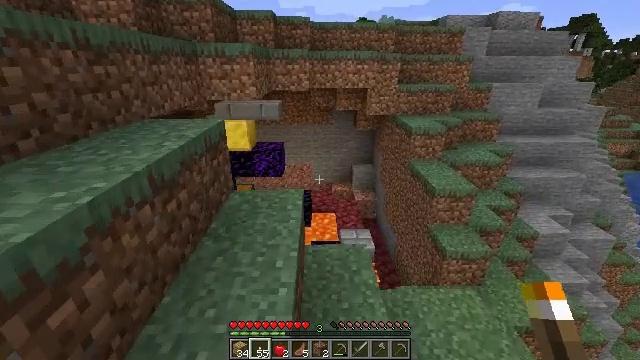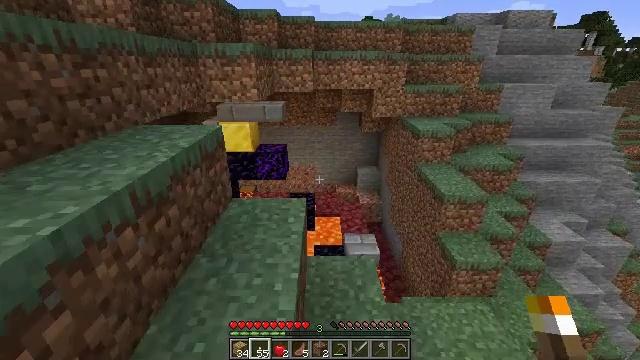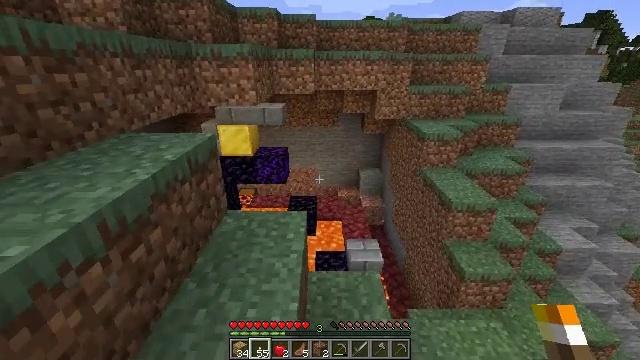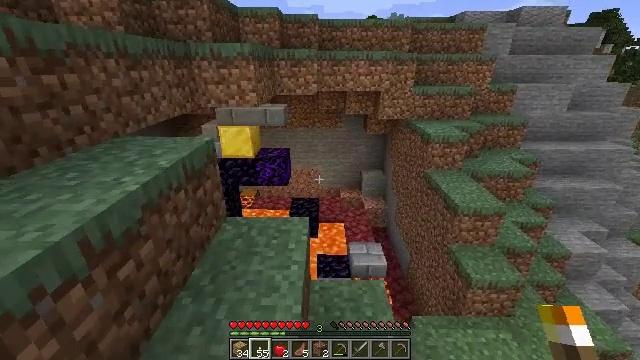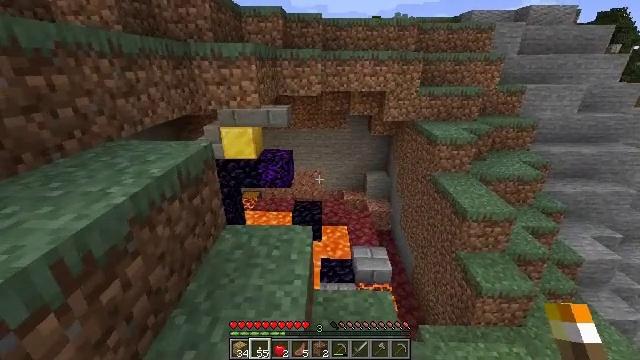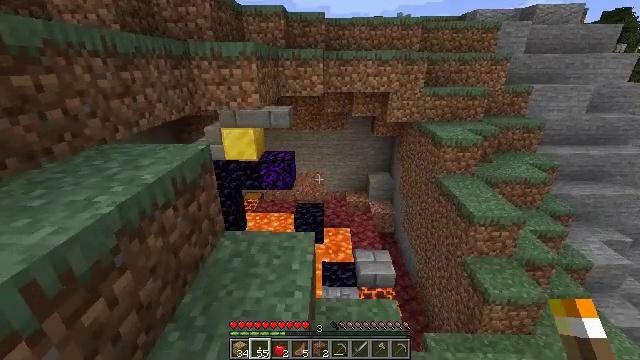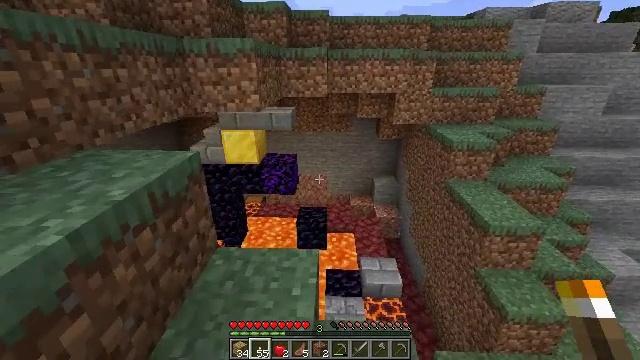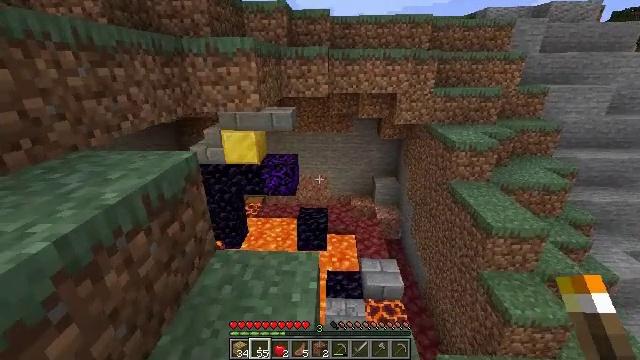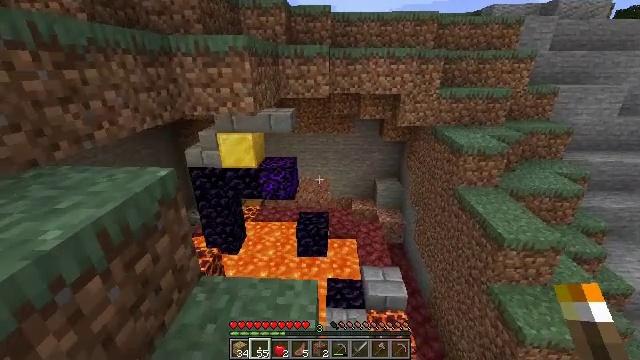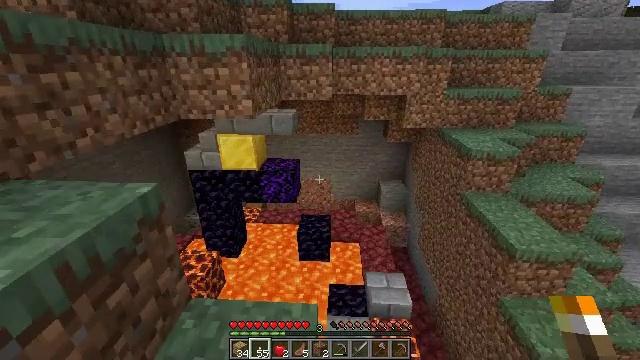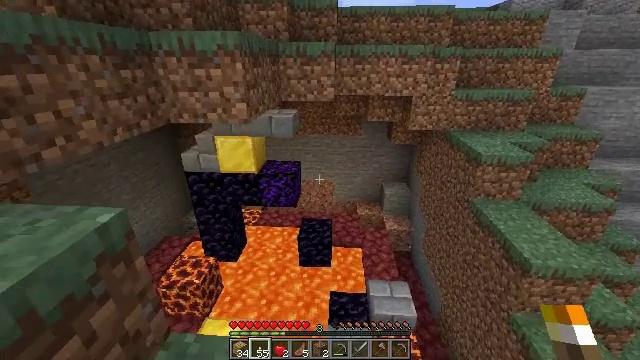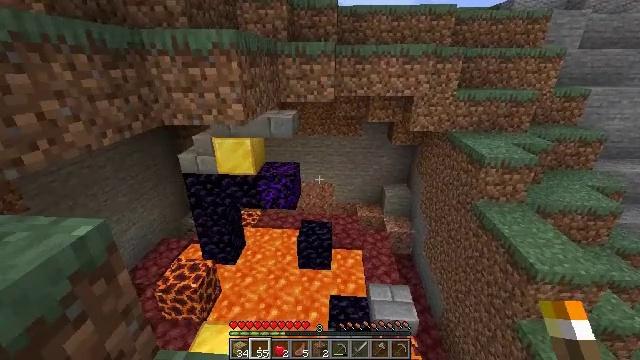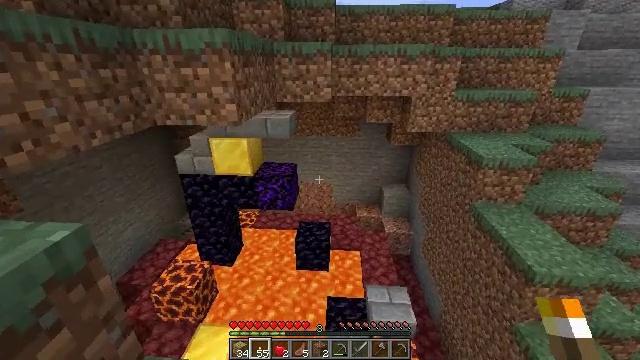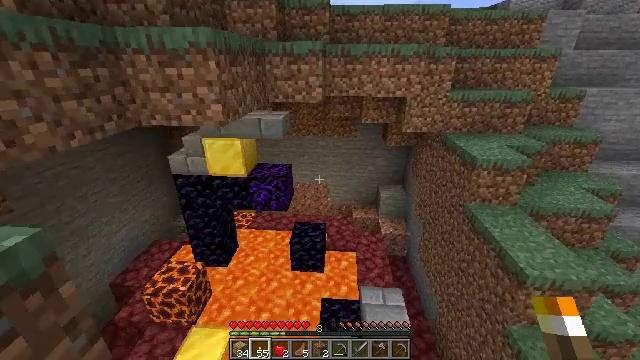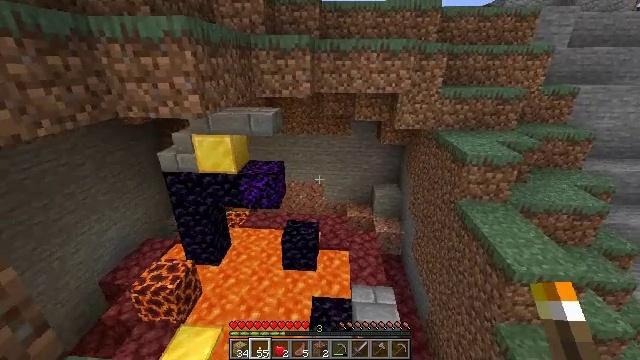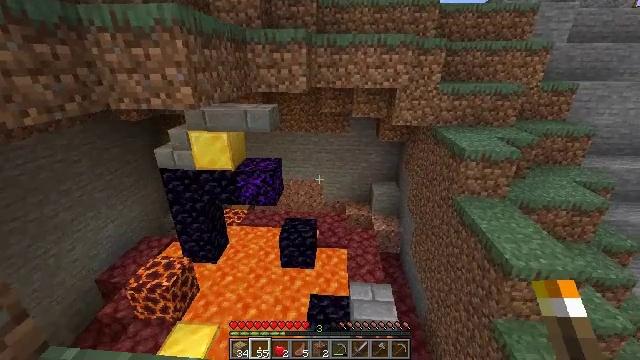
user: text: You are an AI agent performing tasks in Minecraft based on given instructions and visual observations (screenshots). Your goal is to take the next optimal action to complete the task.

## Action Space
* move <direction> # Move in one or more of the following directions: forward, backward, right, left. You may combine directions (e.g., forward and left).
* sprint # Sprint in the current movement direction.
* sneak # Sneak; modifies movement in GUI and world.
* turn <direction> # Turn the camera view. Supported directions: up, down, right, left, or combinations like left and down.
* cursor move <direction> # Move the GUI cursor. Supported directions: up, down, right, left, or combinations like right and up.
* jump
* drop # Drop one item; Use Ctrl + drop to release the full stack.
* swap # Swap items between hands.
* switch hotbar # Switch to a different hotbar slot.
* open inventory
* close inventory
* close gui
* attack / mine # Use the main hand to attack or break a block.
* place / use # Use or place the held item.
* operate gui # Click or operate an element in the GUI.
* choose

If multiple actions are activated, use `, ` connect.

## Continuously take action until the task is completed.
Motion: motion action
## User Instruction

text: Break the netherrack block.
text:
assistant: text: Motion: move forward, turn left
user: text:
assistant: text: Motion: move forward
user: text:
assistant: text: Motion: move forward
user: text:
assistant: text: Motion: move forward
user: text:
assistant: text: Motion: move forward
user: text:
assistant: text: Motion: move forward
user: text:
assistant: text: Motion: move forward
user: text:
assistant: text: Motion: move forward
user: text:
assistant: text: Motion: move forward
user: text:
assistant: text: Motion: move forward
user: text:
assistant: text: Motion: no_op
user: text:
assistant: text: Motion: move right
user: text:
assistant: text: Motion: move right
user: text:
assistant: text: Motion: move right
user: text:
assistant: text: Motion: no_op
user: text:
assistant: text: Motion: no_op
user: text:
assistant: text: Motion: no_op
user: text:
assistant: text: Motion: no_op
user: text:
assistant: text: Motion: no_op
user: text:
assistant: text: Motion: no_op
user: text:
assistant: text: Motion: no_op
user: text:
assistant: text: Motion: no_op
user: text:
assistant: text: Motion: turn left
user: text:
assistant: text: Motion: turn left
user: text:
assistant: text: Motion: turn left
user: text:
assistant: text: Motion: turn left
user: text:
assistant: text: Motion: turn left and down
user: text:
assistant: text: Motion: turn left and down
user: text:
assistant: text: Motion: turn left
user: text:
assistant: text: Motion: no_op